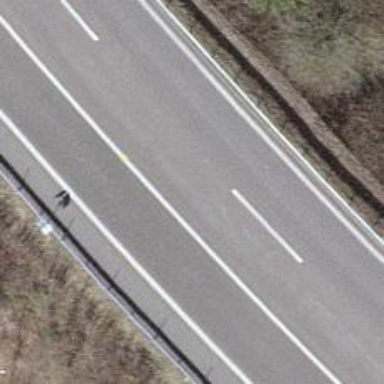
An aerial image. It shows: Primary road with asphalt surface.